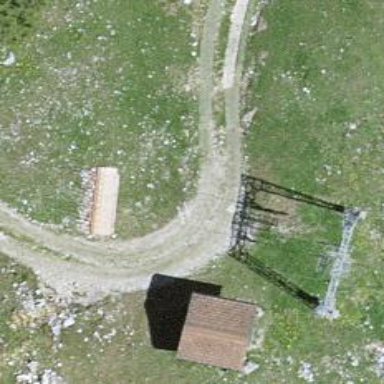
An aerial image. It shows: T-bar lift for skiing at the resort.